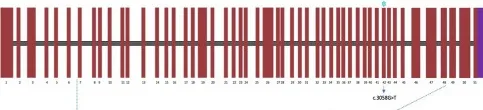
Pedigree of the patient and family.
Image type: chart (chart)